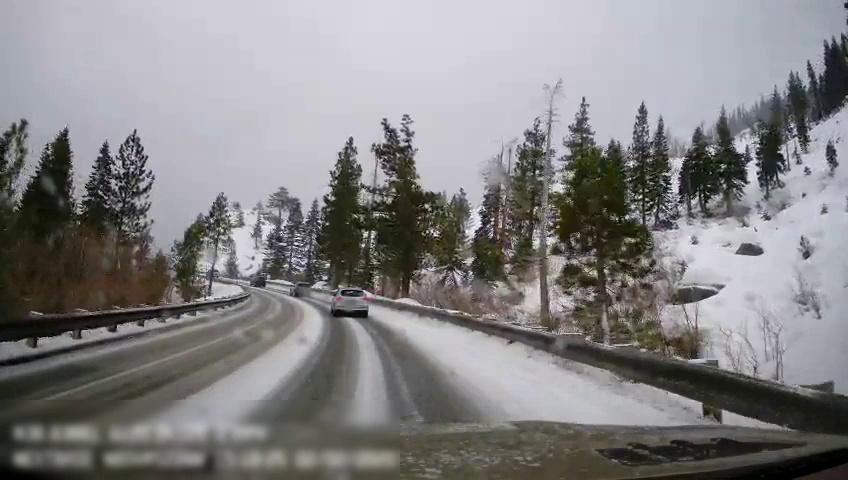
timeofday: Day
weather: Snowy
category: Drivable Space
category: Vehicles | Car
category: Vehicles | Car
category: Vehicles | Car